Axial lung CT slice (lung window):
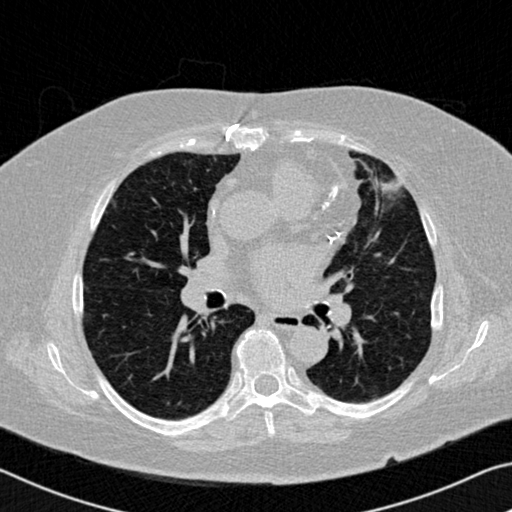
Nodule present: no